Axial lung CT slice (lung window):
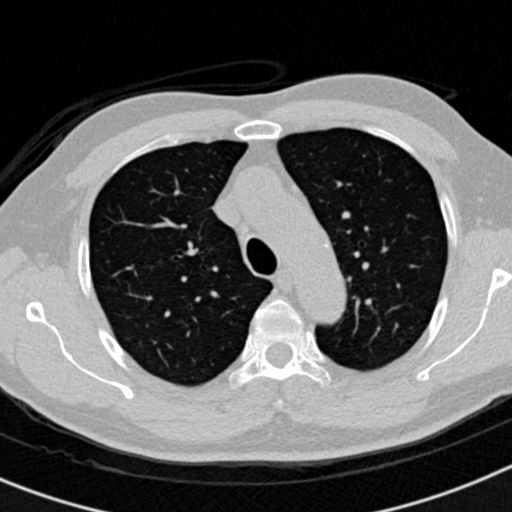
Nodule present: no